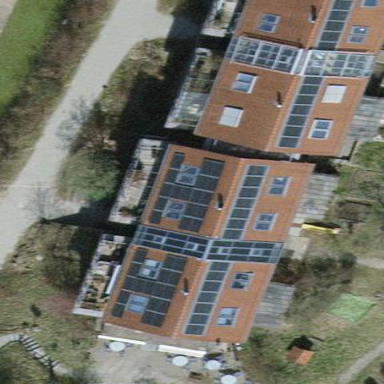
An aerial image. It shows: Apartment building with gabled roof made of roof tiles oriented across.